Interaction volume radius: 5 \u00c5
Interaction volume height: 40 \u00c5
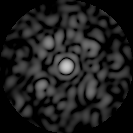
Disorder parameter: 0.7081